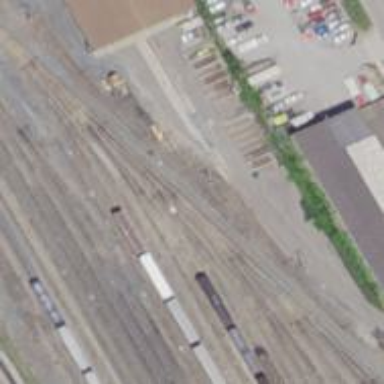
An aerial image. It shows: Railway yard.